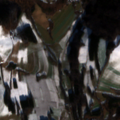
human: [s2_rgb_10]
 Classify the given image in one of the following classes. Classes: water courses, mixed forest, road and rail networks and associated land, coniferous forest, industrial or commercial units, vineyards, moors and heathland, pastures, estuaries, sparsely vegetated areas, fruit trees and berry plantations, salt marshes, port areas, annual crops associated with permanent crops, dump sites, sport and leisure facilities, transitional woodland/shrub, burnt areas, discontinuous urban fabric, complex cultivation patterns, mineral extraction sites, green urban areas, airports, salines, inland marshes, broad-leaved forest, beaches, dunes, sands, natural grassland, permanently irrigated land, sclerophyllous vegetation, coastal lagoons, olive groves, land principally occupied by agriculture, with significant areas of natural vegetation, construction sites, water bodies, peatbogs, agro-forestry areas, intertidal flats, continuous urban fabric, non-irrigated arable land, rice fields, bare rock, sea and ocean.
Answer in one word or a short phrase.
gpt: discontinuous urban fabric, non-irrigated arable land, complex cultivation patterns, broad-leaved forest, mixed forest